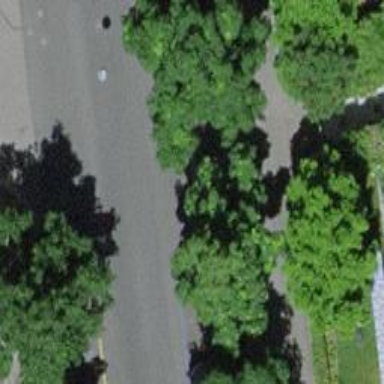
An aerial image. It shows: Avenue lined with trees.